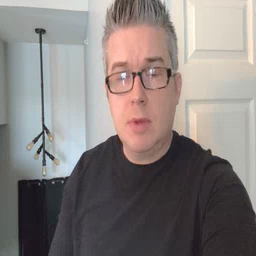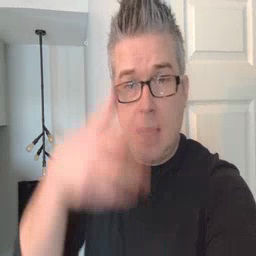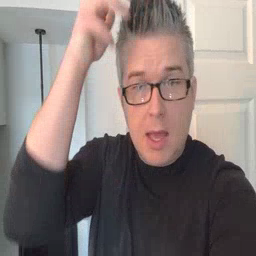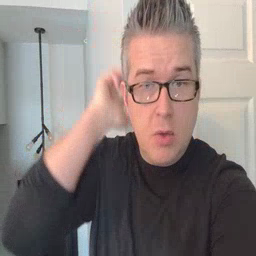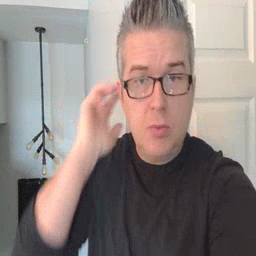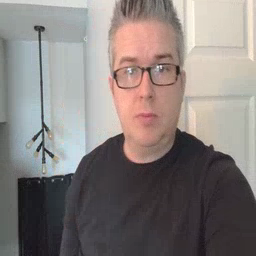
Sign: lion